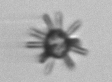
Label: Rhabdolithes